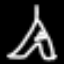
Label: The Eiffel Tower